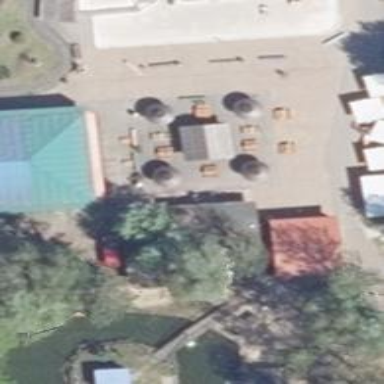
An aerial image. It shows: Picnic site for tourists.